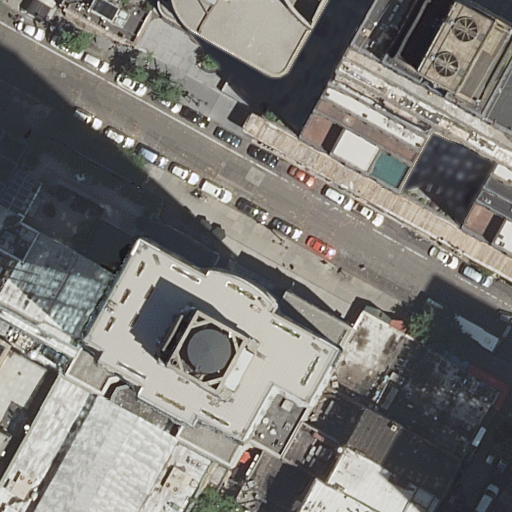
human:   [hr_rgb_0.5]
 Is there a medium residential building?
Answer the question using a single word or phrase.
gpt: yes

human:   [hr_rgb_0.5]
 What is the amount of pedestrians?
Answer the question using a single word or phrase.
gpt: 1

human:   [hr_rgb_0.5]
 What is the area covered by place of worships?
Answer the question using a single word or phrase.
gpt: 618m2

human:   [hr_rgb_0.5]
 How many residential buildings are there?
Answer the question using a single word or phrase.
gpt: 13

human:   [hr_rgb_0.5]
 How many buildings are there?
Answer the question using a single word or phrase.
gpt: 14

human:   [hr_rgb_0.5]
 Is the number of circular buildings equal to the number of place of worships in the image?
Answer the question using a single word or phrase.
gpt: no

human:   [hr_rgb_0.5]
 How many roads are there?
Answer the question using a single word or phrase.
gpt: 1

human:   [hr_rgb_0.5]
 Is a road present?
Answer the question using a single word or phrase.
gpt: yes

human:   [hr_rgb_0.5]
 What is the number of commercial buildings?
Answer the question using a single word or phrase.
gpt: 0

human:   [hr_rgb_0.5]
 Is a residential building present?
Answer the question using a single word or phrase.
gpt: yes

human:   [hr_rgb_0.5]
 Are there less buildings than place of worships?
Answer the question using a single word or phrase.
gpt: no

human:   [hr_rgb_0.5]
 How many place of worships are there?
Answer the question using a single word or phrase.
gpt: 1

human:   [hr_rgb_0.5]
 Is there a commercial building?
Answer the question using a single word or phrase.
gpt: no

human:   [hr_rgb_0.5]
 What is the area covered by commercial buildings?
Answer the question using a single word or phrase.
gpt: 0m2

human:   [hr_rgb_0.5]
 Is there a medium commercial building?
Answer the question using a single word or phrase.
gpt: no

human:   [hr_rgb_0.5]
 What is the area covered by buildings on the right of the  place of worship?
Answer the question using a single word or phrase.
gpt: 3017m2

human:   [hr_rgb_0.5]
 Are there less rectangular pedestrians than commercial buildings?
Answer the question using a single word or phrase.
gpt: no

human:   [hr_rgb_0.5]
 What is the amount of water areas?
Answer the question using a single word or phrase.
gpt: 0

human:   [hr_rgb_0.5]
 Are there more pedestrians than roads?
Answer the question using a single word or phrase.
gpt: no

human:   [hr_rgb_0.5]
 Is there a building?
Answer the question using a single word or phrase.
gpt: yes

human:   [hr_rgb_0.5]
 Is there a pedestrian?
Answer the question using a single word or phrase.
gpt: yes

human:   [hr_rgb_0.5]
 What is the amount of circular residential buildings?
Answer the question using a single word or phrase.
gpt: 0

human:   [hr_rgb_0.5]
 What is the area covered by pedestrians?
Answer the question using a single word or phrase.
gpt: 648m2

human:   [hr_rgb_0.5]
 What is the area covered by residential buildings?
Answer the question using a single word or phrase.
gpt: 10360m2

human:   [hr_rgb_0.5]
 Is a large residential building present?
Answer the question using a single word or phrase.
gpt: yes

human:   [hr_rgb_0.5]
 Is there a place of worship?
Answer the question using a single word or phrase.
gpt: yes

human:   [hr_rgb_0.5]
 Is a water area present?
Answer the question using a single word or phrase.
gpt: no

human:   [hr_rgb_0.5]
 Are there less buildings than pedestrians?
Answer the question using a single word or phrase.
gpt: no

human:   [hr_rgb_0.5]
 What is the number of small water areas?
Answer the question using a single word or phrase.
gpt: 0

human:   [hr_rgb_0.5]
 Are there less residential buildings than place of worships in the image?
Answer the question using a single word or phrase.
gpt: no

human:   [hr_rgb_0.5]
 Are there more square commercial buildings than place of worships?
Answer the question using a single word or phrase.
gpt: no

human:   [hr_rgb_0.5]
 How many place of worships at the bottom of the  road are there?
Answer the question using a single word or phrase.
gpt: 1

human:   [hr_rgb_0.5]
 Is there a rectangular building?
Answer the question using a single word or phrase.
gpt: yes

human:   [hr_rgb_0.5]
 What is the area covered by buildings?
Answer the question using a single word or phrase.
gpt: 10979m2

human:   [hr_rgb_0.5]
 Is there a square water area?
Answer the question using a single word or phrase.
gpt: no

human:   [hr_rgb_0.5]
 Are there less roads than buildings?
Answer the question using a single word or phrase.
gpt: yes

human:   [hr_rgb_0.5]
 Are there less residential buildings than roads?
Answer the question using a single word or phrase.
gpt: no

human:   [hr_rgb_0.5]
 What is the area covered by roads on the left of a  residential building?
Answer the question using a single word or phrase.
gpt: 0m2

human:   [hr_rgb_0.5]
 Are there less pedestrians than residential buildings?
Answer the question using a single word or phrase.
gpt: yes

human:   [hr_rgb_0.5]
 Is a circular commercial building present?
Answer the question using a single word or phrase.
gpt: no

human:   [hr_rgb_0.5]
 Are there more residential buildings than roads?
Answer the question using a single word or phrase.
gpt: yes

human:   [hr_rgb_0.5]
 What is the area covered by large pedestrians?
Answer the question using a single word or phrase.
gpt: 648m2

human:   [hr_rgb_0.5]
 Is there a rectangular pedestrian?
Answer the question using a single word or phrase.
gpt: no

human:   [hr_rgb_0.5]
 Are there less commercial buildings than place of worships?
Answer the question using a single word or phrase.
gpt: yes

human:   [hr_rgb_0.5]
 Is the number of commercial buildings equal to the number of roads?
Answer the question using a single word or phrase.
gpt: no

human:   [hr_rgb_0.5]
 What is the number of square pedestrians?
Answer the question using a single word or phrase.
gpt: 0

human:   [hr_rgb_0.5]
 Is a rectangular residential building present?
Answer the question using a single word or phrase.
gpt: yes

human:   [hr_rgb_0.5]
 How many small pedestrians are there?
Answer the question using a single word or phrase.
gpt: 0

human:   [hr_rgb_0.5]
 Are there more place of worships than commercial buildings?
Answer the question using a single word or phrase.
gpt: yes

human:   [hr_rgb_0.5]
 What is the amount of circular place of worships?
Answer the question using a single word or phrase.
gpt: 0

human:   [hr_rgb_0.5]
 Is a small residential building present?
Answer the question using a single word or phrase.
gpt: yes

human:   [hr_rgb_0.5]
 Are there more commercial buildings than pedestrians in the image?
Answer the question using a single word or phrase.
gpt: no

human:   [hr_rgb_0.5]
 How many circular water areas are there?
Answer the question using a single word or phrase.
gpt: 0

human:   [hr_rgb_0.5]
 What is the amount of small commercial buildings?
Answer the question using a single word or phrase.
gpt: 0

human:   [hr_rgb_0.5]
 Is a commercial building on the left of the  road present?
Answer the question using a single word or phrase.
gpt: no

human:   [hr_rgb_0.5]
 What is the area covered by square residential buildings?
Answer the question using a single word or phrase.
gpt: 0m2

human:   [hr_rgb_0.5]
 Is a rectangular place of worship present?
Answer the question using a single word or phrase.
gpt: yes

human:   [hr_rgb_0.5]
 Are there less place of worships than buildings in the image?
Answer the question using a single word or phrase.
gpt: yes

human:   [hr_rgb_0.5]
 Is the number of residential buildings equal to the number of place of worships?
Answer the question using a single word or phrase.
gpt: no

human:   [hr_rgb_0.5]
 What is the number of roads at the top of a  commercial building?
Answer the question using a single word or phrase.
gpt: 0

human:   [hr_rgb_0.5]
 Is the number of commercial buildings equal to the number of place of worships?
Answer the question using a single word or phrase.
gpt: no

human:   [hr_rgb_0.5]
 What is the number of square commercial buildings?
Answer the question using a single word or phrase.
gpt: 0

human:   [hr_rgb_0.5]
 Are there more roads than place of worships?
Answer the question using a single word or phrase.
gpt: no

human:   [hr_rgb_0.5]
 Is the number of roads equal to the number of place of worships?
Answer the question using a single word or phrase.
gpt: yes